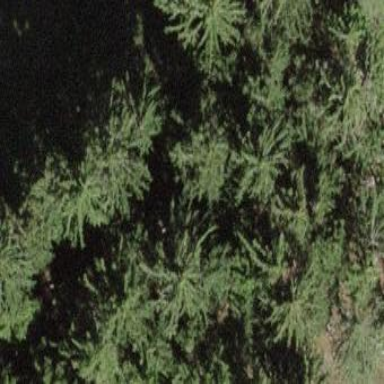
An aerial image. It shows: Forest area.